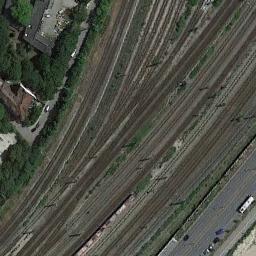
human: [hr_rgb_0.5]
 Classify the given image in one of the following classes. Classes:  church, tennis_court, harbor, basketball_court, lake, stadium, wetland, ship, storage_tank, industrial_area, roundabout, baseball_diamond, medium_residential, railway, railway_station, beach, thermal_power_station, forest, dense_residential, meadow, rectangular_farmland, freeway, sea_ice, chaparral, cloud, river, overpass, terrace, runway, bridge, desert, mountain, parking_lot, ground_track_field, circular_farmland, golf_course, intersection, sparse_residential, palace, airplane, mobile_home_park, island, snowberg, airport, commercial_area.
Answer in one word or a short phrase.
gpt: railway